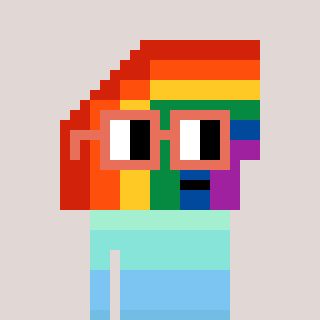
a pixel art character with square orange glasses, a rainbow-shaped head and a gold-colored body on a warm background